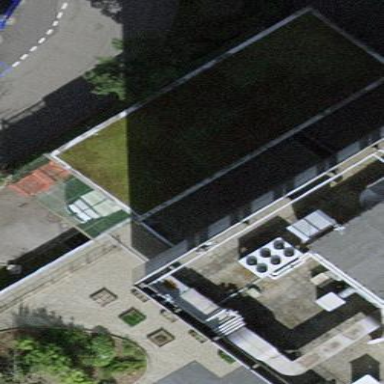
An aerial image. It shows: View of roof of building.